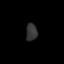
Tissue: lung
Cell type: Endothelial cells
Senescence score: 0.6962
Nuclear area (px): 195
Mean DAPI intensity: 51.231